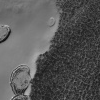
Atmospheric dust classification: not_dusty